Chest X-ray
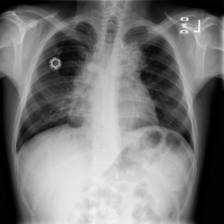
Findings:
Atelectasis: negative
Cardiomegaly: negative
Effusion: negative
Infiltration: negative
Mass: positive
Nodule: negative
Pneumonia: negative
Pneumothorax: negative
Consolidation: negative
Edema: negative
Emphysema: negative
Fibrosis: negative
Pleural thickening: negative
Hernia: negative